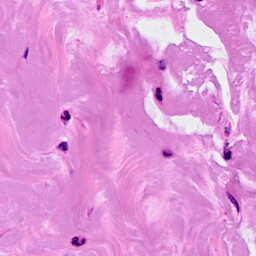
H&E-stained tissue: Breast